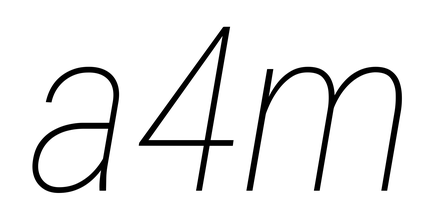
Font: Roboto-Italic_Condensed_Thin_Italic